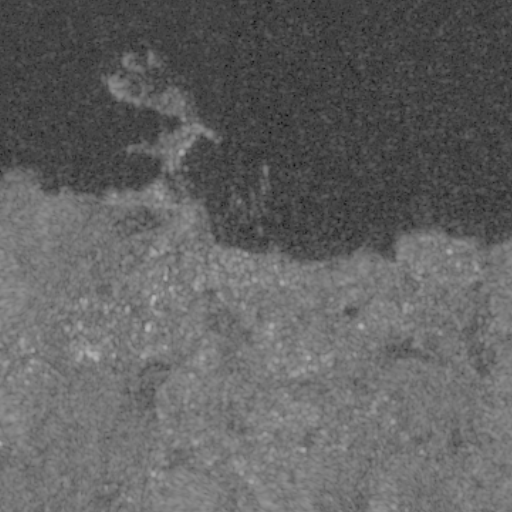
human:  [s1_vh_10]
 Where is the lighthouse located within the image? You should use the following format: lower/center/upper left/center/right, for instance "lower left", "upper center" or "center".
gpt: The lighthouse is located in the upper left of the image.
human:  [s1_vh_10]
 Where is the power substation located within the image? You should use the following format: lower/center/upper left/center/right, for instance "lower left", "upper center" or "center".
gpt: The power substation is located in the lower center of the image.
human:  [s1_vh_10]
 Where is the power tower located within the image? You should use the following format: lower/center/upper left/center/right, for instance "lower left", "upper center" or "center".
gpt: The power tower is located in the lower left of the image.
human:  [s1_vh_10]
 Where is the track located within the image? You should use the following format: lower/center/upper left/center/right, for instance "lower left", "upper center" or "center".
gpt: The track is located in the center left of the image.
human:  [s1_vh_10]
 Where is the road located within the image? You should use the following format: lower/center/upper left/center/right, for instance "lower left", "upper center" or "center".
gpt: There is no road in the image.

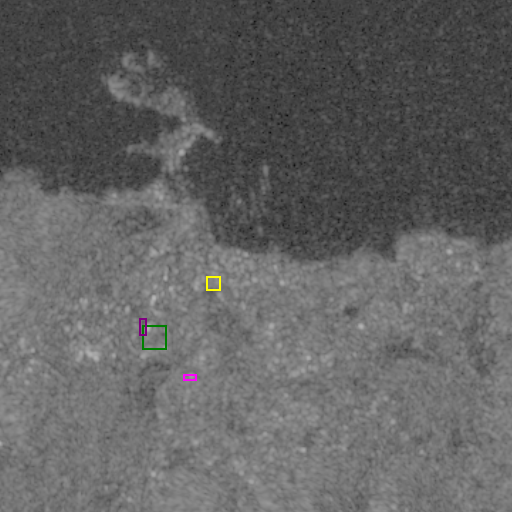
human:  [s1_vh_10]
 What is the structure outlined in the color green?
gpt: The structure outlined in green is a park.
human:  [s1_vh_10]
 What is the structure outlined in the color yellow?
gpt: The structure outlined in yellow is a parking lot.
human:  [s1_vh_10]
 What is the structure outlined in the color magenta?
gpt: The structure outlined in magenta is a power substation.
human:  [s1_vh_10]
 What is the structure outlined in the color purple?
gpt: The structure outlined in purple is a track.
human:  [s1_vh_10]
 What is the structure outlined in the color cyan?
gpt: There is no cyan outline.